【题型】填空题　【知识点】平面几何　【难度】medium
如图，$\triangle ABC$中，$\angle C=90^\circ$，正方形$CDEF$的顶点$D$、$E$、$F$分别在边$AC$、$AB$、$BC$上。如果$AE=2BE$，且$S_{\triangle ABC}=36$，那么正方形$CDEF$的面积为\underline{\quad\quad}。

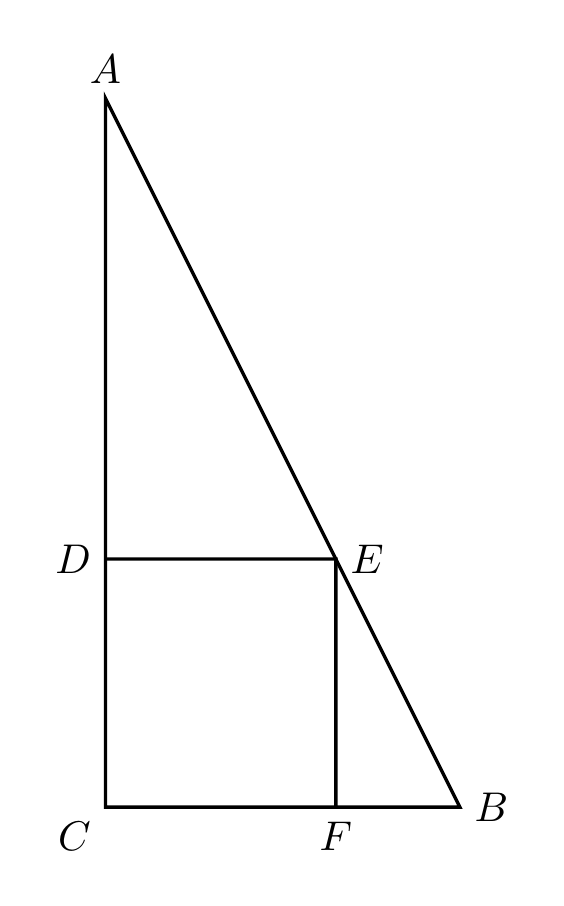
【解答】
\noindent
【答案】16

\vspace{0.5em}
\noindent
【知识点】根据正方形的性质求线段长、由平行判断成比例的线段

\vspace{0.5em}
\noindent
【分析】本题考查了平行线分线段成比例定理，三角形的面积，正方形的性质，熟练掌握平行线分线段成比例定理是解题的关键。

\vspace{0.5em}

\noindent
设正方形$CDEF$的边长为$x$，得到$CD = CF = EF = DE = x$。根据平行线分线段成比例定理得到

\noindent
$\dfrac{AD}{CD} = \dfrac{AE}{BE} = 2$，$\dfrac{BF}{CF} = \dfrac{BE}{AE} = \dfrac{1}{2}$，求得$AD = 2CD = 2x$，$BF = \dfrac{1}{2}x$，$AC = 3x$，$BC = \dfrac{3}{2}x$，根据三角形的面积公式列方程得到$CD = 4$，于是得到正方形$CDEF$的面积$= 4 \times 4 = 16$。

\vspace{0.5em}
\noindent
【详解】设正方形$CDEF$的边长为$x$，

\noindent
$\therefore CD = CF = EF = DE = x$，

\noindent
$\because DE \parallel BC$，$EF \parallel AC$，

\noindent
$\therefore \dfrac{AD}{CD} = \dfrac{AE}{BE} = 2$，$\dfrac{BF}{CF} = \dfrac{BE}{AE} = \dfrac{1}{2}$，

\noindent
$\therefore AD = 2CD = 2x$，$BF = \dfrac{1}{2}x$，

\noindent
$\therefore AC = 3x$，$BC = \dfrac{3}{2}x$，

\noindent
$\because S_{\triangle ABC} = 36$，

\noindent
$\therefore \dfrac{1}{2}AC \cdot BC = \dfrac{1}{2} \cdot 3x \cdot \dfrac{3}{2}x = 36$，

\noindent
$\therefore x = 4$（负值舍去），

\noindent
$\therefore CD = 4$，

\noindent
正方形$CDEF$的面积$= 4 \times 4 = 16$。

\noindent
故答案为：16。